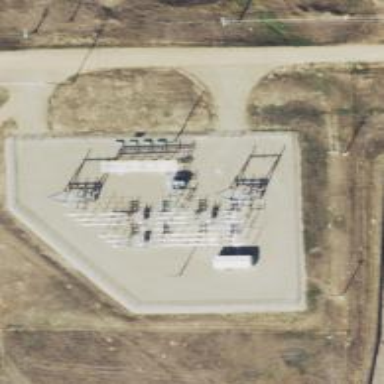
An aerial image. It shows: Switch used for power control.